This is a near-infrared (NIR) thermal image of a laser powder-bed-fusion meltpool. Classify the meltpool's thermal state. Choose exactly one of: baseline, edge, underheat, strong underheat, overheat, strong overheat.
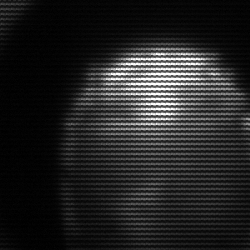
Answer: edge